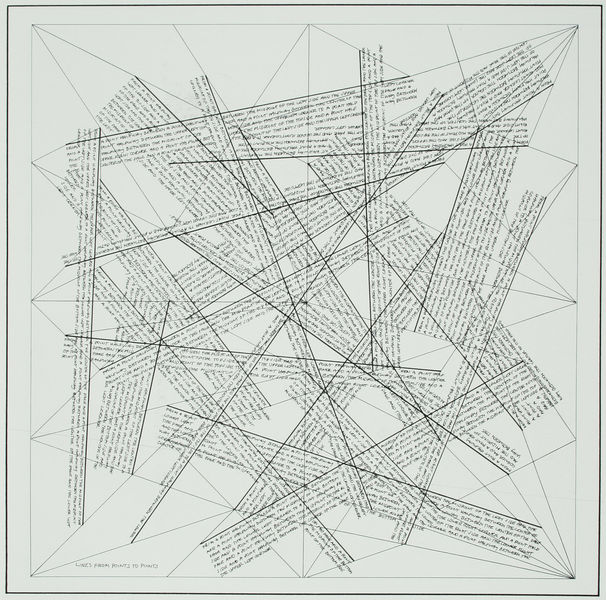
Titel: Lines from Points to Points
Künstler: Sol Lewitt
Standort: New Britain, Conn.
Institution: Museum of American Art
Schlagwörter: dreieck, schwarz, weiss, zeichnung, signatur, schräg, schrift, papier, moderne, abstrakt, modern, formen, grafik, linien, lesen, striche, collage, punkte, fett, unterschrift, kreuz, linie, kohle, form, druck, schraffur, stich, text, zeitung, buchstaben, durcheinander, strich, quer, bleistift, senkrecht, ecken, quadrate, diagonal, geometrisch, rauten, kreuze, konstruktion, richtung, horizontal, lineal, dreiecke, kanten, geometrie, quadrat, gedruckt, texte, installation, winkel, übereinander, kästen, ausschnitte, versuch, vertikal, geklebt, kleben, geodreieck, einzeln, überschneidungen, sätze, aufgeklebt, dicke, sol lewitt, blocksatz rechteck, eckpunkt, geomatrie, gewirr gleichschenklig unterst, in alle richtungen, quadrat dreieck schrift, schnittpunkt geometrisch form, senkrecht schräg, unterstrichen mittelpunkt sen, viercke